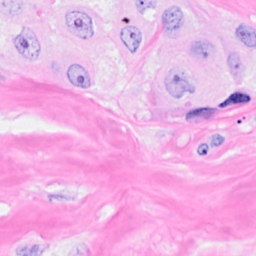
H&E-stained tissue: Breast